Question: I'm not sure why I'm finding this so difficult. From under a particular registry key, I'd like to query certain registry-values based on their data (not name), and delete the resulting registry-values.

How would I delete any values in this key that contain, let's say, "foo". I can list the registry values with 'Get-ItemProperty 'HKCU:\Software\Policies\Google\Chrome\RestoreOnStartupURLs'', but it intermingles some rubbish along with the actual data:
'''
1 : http://foo.example.com
2 : http://bar.example.com
PSPath : Microsoft.PowerShell.Core\Registry::HKEY_CURRENT_USER\Software\Policies\Google\Chrome\RestoreOnStartupURLs
PSParentPath : Microsoft.PowerShell.Core\Registry::HKEY_CURRENT_USER\Software\Policies\Google\Chrome
PSChildName : RestoreOnStartupURLs
PSDrive : HKCU
PSProvider : Microsoft.PowerShell.Core\Registry
'''
I was trying to pipe to 'Where-Object' but can't find a query that works. And then I'd need a 'Remove-' cmdlet that can handle the result. Anyone have any ideas?
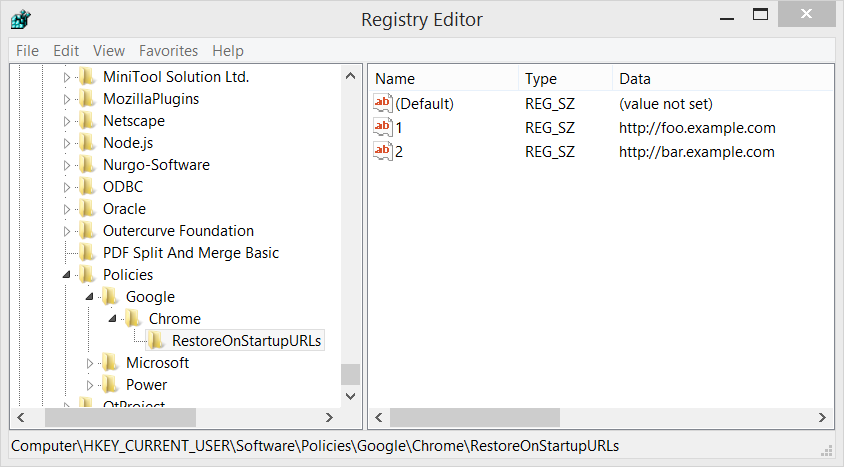
Answer: I think this issue is a matter of stepping back and taking a look at the bigger picture. You're focused on the value or a property, and how to get that property name that you aren't taking into consideration that the property is just a part of a larger object, the key. Let's work with the key's object and see where that gets us. I'm going to assign the path to a variable, because we'll use it later.
'''
$KeyPath = 'HKCU:\Software\Policies\Google\Chrome\RestoreOnStartupURLs'
$ChromeKey = Get-Item $KeyPath
'''
Now that object is 'Microsoft.Win32.RegistryKey' object with some helpful methods built in to it. The one that we are concerned with for your needs is called 'GetValueNames()', which (unsurprisingly) gives you the names of the values, which for you should return:
'''
(default)
1
2
'''
So, we pipe that into a 'Where' statement that gets the actual values for those names, matches them for Foo, and then we act upon them. First things first, getting those properties that we are concerned with:
'''
$ChromeKey.GetValueNames() | Where {$ChromeKey.GetValue($_) -match "foo"}
'''
That command should return one value, '1'. Then just use that as needed with something like Remove-ItemProperty...
'''
$ChromeKey.GetValueNames() | Where {$ChromeKey.GetValue($_) -match "foo"} | ForEach{ Remove-ItemProperty -Path $KeyPath -Name $_ }
'''
Done, that will find all values of your key that match 'foo' and remove them from the key.